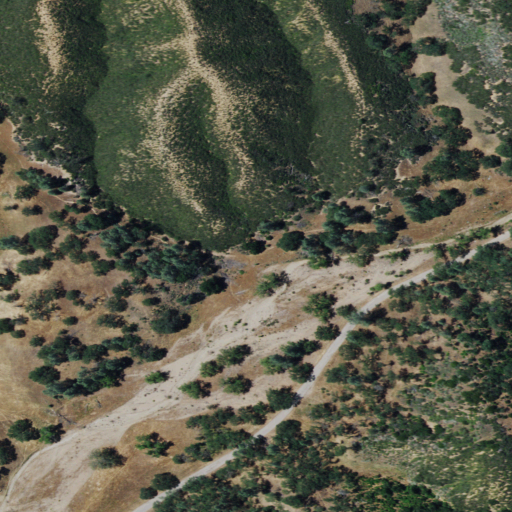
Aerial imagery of valley in California named Fraser Canyon containing shrub, grassland, open development, and low intensity development